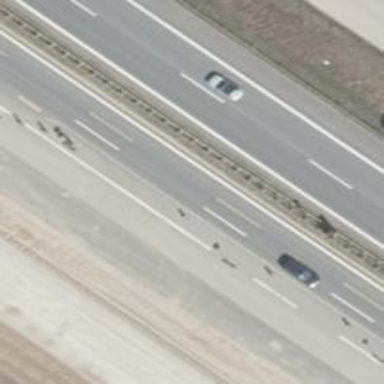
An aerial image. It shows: Asphalt motorway.